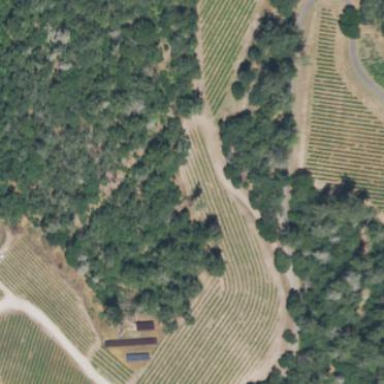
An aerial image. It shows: Vineyard growing wine grapes.